Interaction volume radius: 5 \u00c5
Interaction volume height: 10 \u00c5
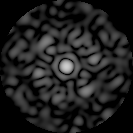
Disorder parameter: 0.7109